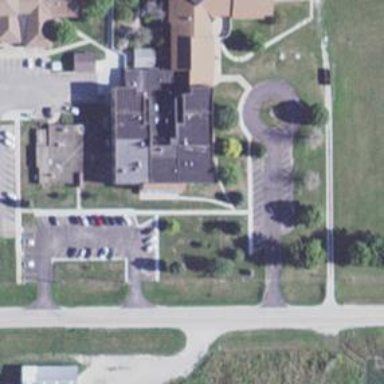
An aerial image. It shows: Nursing home.